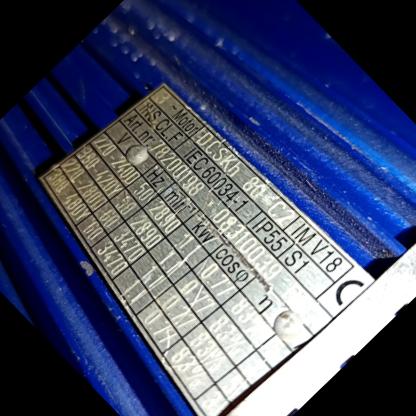
Klasa: tabliczka-znamionowa